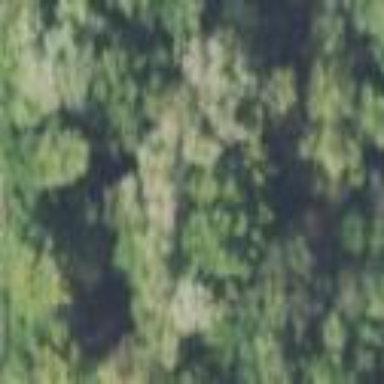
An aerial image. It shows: Forest area.